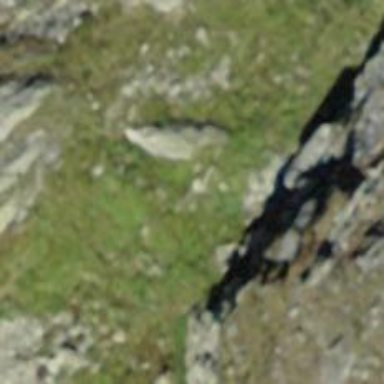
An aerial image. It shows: Cliff in nature.